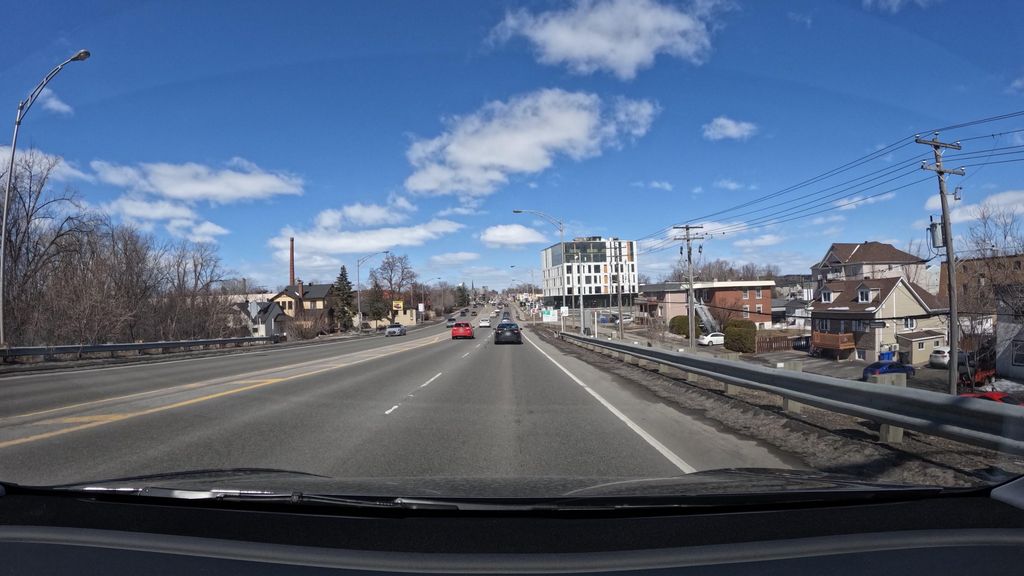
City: montreal